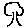
Label: tree